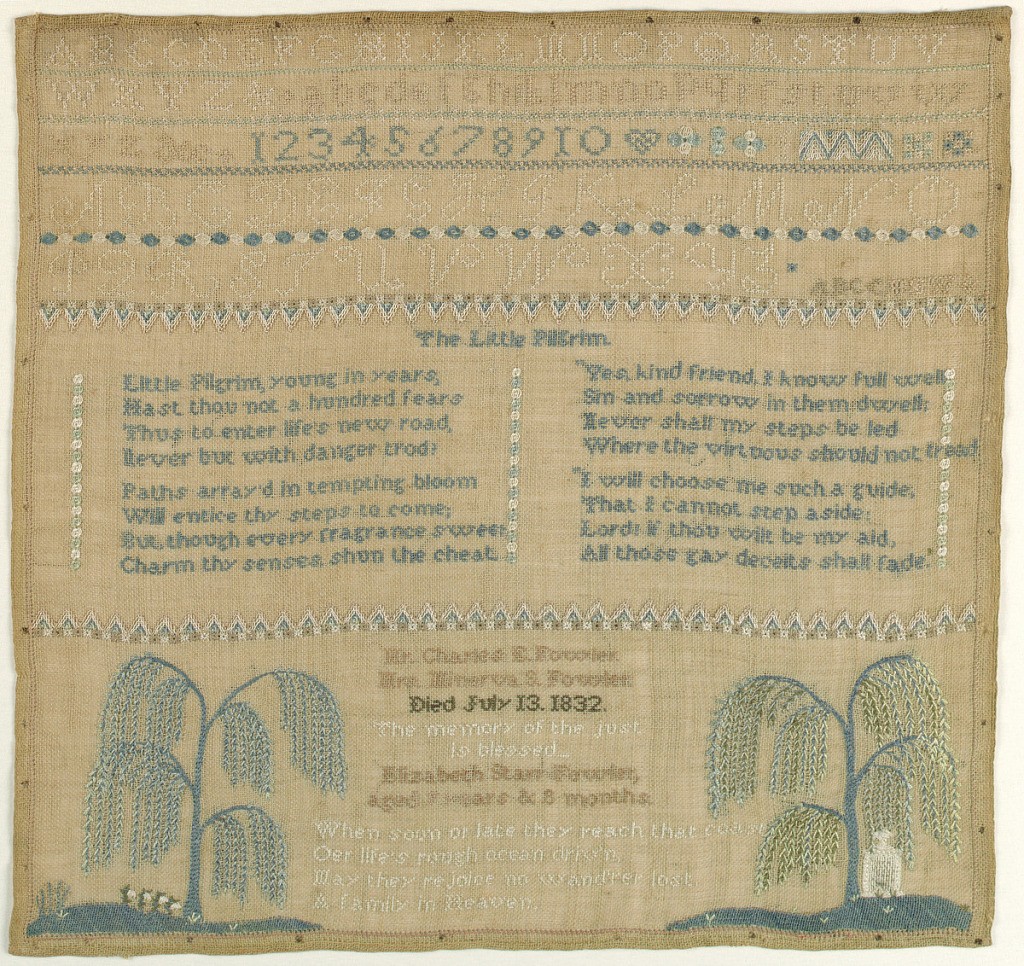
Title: Sampler
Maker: Elizabeth Starr Fowler, American, 1822 - 1904
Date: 1827
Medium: silk embroidery on linen foundation Technique: embroidered in stem, cross, detached chain, eyelet, and rococo stitches on plain weave foundation Label: linen embroidered with silk in stem, cross, detached chain, eyelet, and rococo stitches
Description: Several bands of alphabets and numerals separated by narrow geometric borders, a four-verse hymn entitled The Little Pilgrim, and the inscription:
Mr Charles E. Fowler
Mrs Minerva S. Fowler
Died 13, 1832
The memory of the just is blessed
Elizabeth Starr Fowler aged 9 years and 8 months
flanked by weeping willow trees and a tomb.

The hymn reads:
Little Pilgrim, young in years,
Hast thou not a hundred fears
Thus to enter life's new road
Never but with danger trod?
Paths arrayed in tempting bloom
Will entice thy steps to come;
But, though every fragrance sweet
Charm thy senses, shun the cheat.
Yes, kind friend, I know full well
Sin and sorrow in them dwell;
Never shall my steps be led
Where the virtuous should not tread.
I will choose me such a guide,
That I cannot step aside:
Lord, if thou wilt be my aid,
All those gay deceits shall fade.

An additional text appears at the bottom:
When soon or late they reach that coast
Oer life's rough ocean driv's
May they rejoice no wand'rer lost
A family in heaven